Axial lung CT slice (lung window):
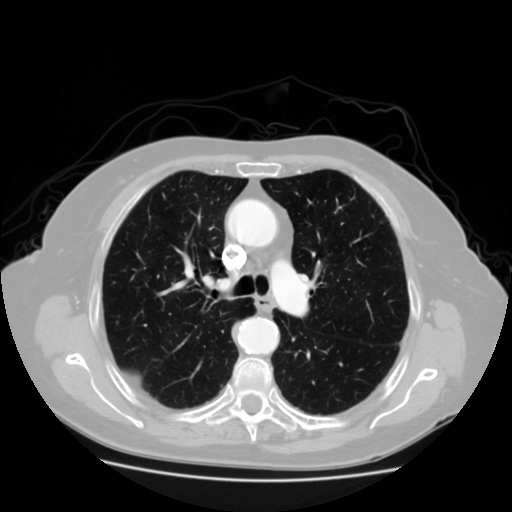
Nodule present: no